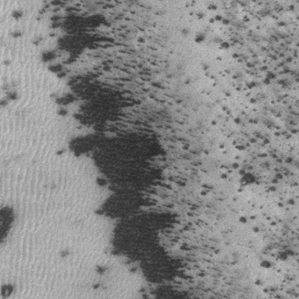
Label: frost